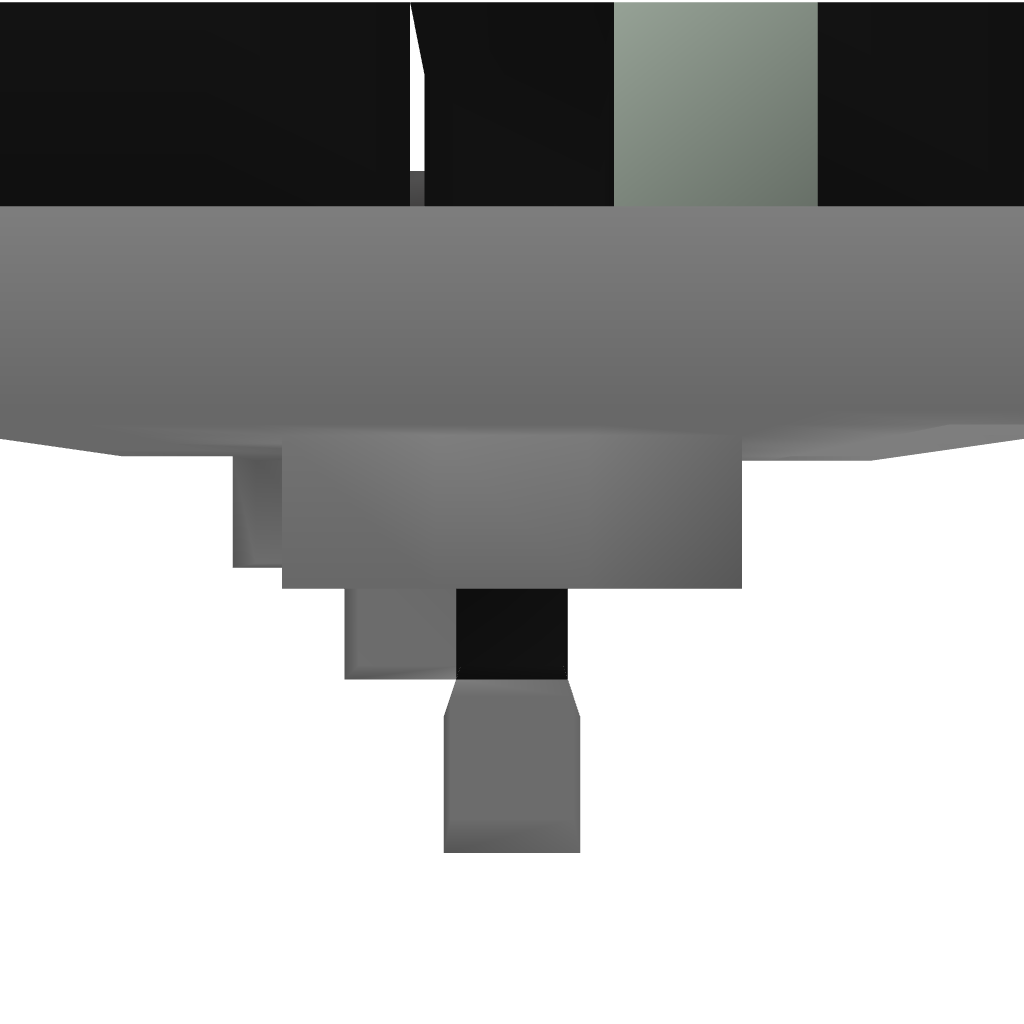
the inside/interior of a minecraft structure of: Compact Equipping Machine